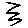
Label: zigzag